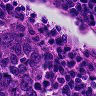
Metastatic tissue present: yes